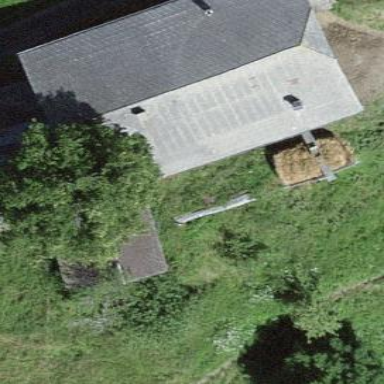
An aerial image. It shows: Farm building.